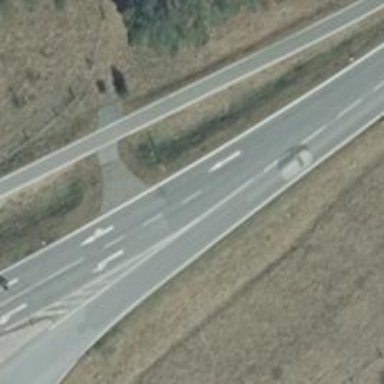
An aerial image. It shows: Secondary road with asphalt surface.